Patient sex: M
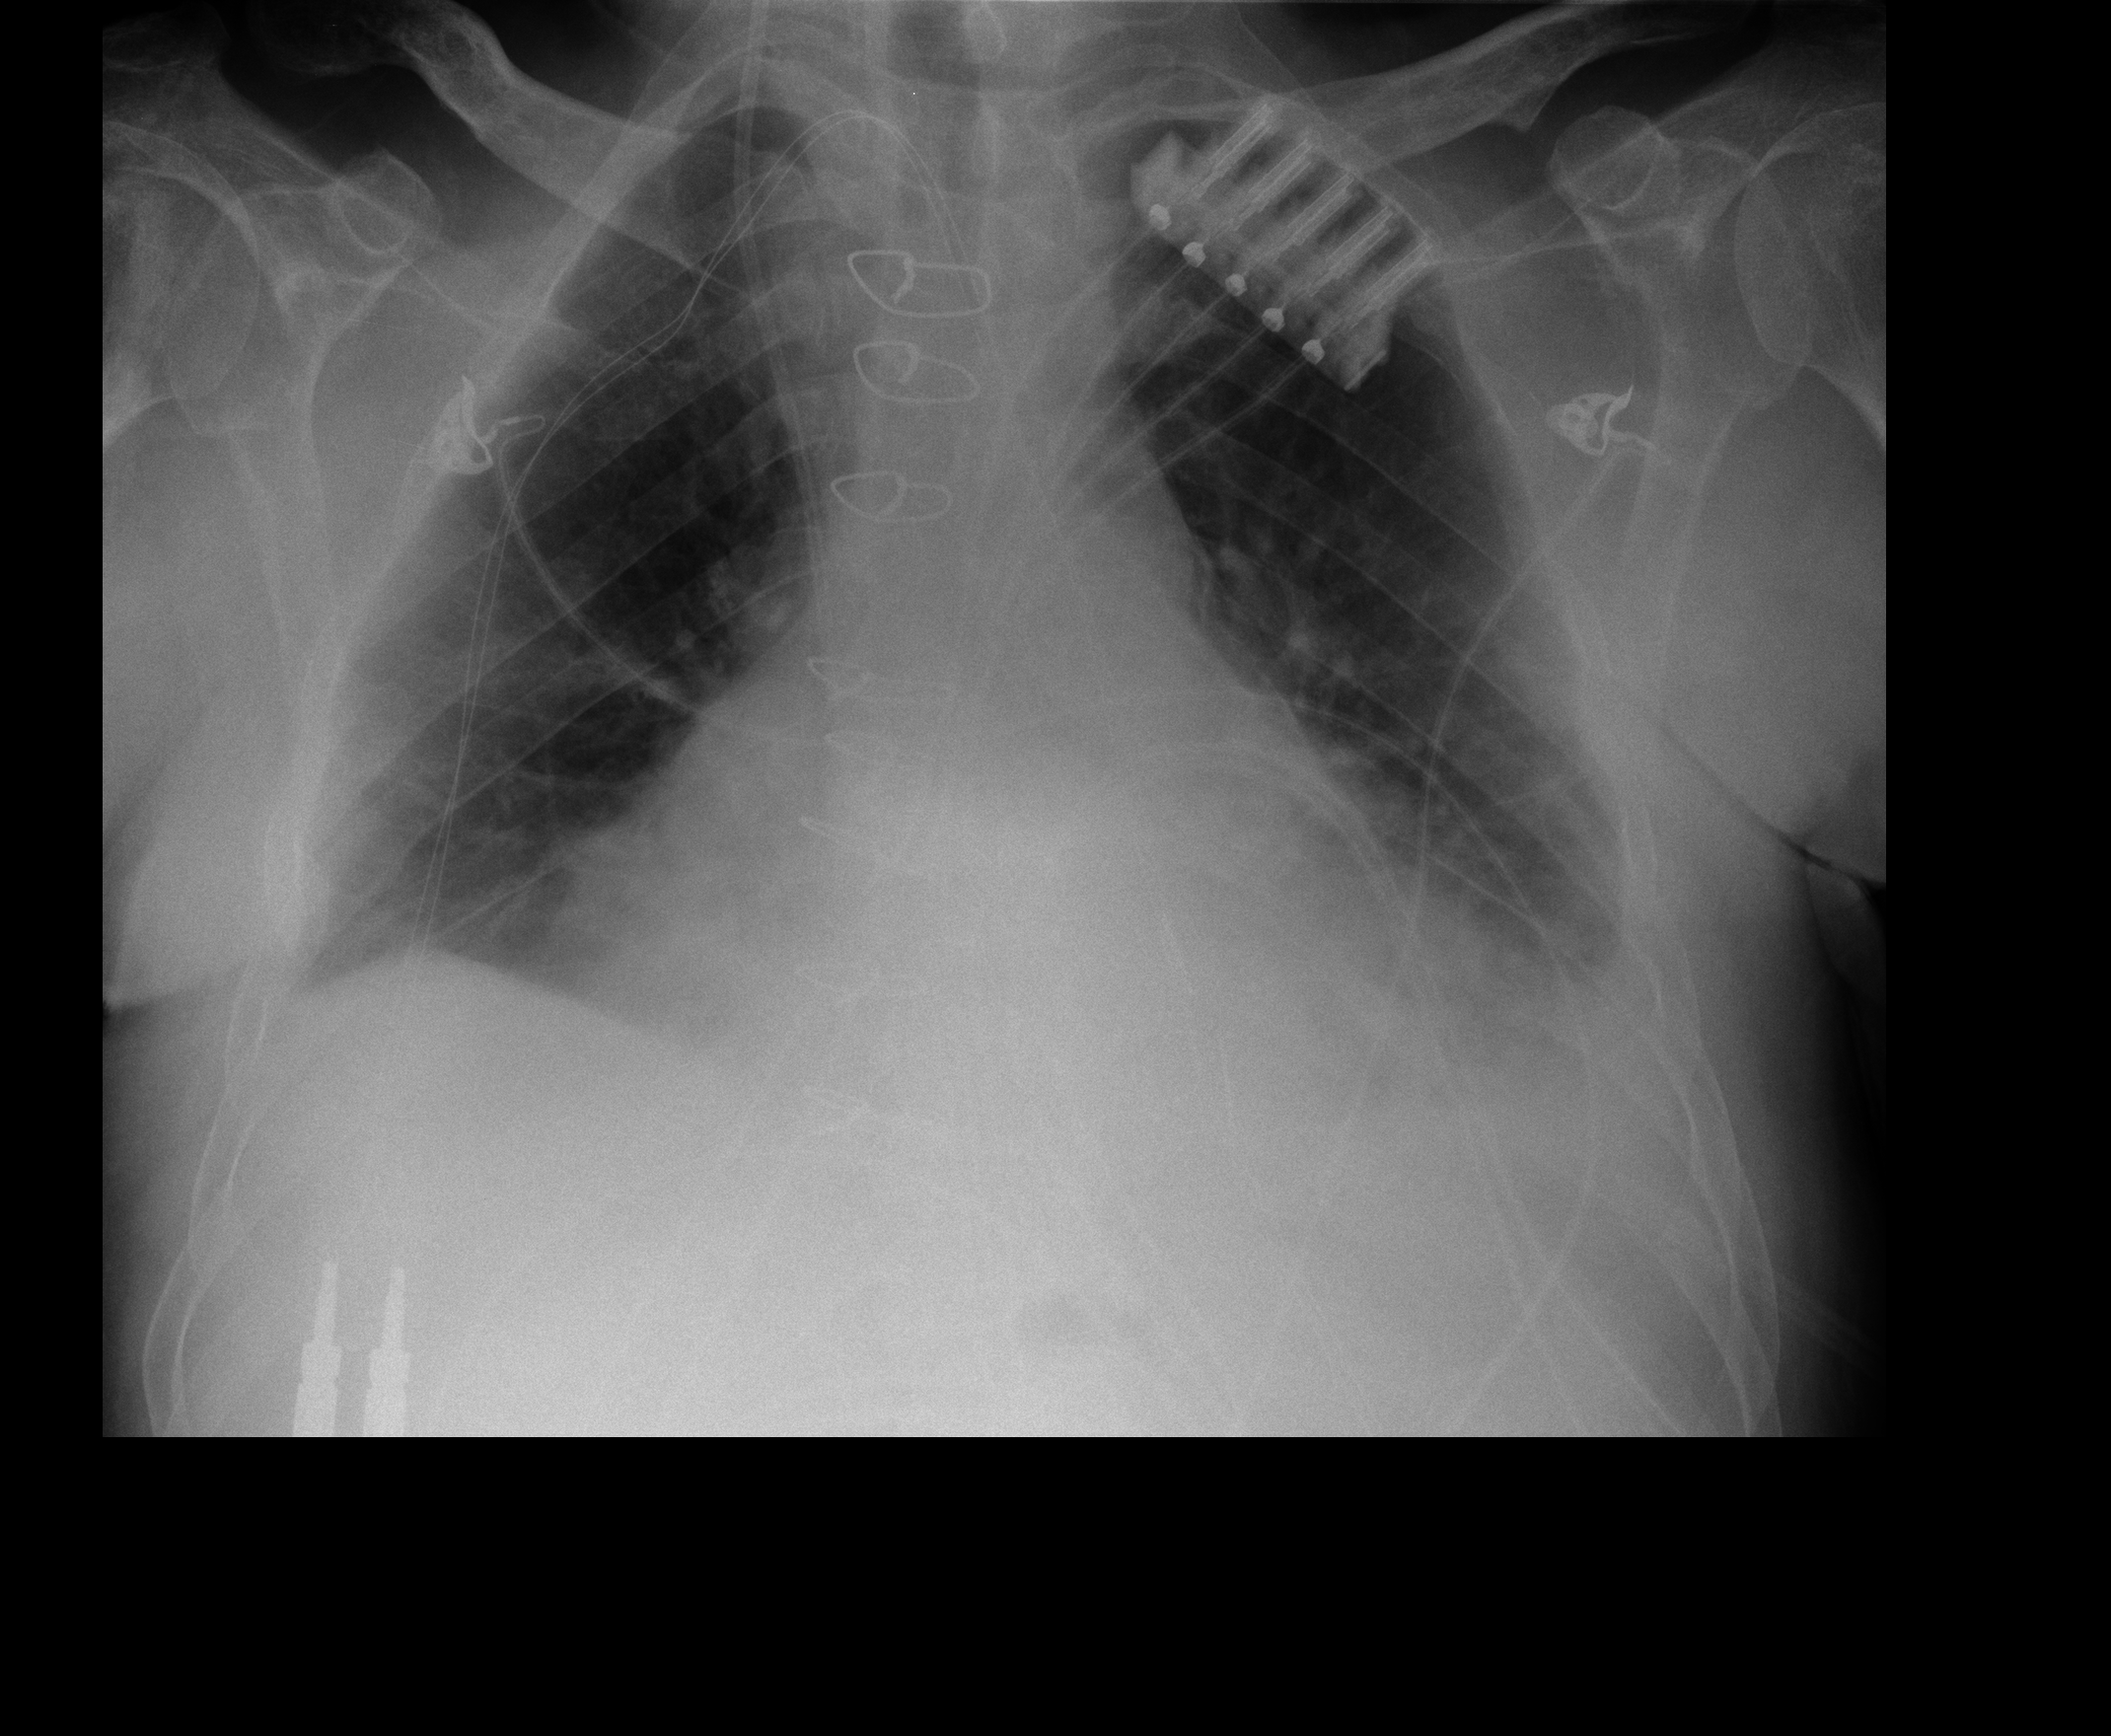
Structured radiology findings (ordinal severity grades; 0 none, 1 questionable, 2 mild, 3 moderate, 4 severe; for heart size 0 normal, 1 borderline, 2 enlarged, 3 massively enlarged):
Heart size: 2
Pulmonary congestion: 2
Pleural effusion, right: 0
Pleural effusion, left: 2
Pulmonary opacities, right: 0
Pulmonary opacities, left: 0
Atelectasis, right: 2
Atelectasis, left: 2